Question: i m using jqGrid along with asp.net mvc2... the problem is that i m calling a grid on button click event.. now evertime if i click the button the grid is getting reloaded but the edit and refresh buttons are displayed more than once.. how to solve this problem?
here is the image

'''
function BindGrid() {
if (!firstClick) {
$("#list").trigger("reloadGrid");
}
firstClick = false;
/* Refreshes the grid */
$("#list").jqGrid({
url: '<%= Url.Action("GetScheduleInfo", "TouchSchedule") %>',
datatype: 'json',
mtype: 'GET',
postData: { StartDate: $('#StartDate').val(), EndDate: $('#EndDate').val(),
siteId: $('#ListFacility') ? $('#ListFacility').val() : -1 },
colNames: ['SiteID', 'Cal Date', 'Store Open', 'Start Time', 'End Time',
'MileageLimit AM', 'MileageLimit PM', 'TouchLimit PM',
'TouchLimit AM', 'Total Touches', 'Total Mileage', 'IsWeekend'],
colModel: [
{ name: 'SiteID', index: 'SiteID', width: 40, align: 'left',
/* key: true,*/editable: false, editrules: { edithidden: false },
hidedlg: true, hidden: false },
{ name: 'CalDate', index: 'CalDate', width: 100, align: 'left',
formatter: 'date', datefmt: 'm/d/Y', editable: true, edittype: 'text',
editrules: { required: true, date: true },
formoptions: { elmsuffix: ' *'} },
{ name: 'StoreOpen', index: 'StoreOpen', width: 40, align: 'left',
editable: true, edittype: 'select', formatter: 'select',
editrules: { required: true }, formoptions: { elmsuffix: ' *' },
editoptions: { dataInit: function (elem) {
$(elem).empty()
.append("<option value='1'>o</option>")
.append("<option value='2'>c</option>");
}
} },
{ name: 'StartTime', index: 'StartTime', width: 100, align: 'left',
formatter: 'date', datefmt: 'g:i A', editable: true, edittype: 'text',
editrules: { required: true, date: true },
formoptions: { elmsuffix: ' *'} },
{ name: 'EndTime', index: 'EndTime', width: 100, align: 'left',
formatter: 'date', datefmt: 'g:i A', editable: true, edittype: 'text',
editrules: { required: true }, formoptions: { elmsuffix: ' *'} },
{ name: 'MileageLimitAM', index: 'MileageLimitAM', width: 50,
align: 'left', editable: true, edittype: 'text',
editrules: { required: true }, formoptions: { elmsuffix: ' *'} },
{ name: 'MileageLimitPM', index: 'MileageLimitPM', width: 50,
align: 'left', editable: true, edittype: 'text',
editrules: { required: true }, formoptions: { elmsuffix: ' *'} },
{ name: 'TouchLimitAM', index: 'TouchLimitAM', width: 50,
align: 'left', editable: true, edittype: 'text',
editrules: { required: true }, formoptions: { elmsuffix: ' *'} },
{ name: 'TouchLimitPM', index: 'TouchLimitPM', width: 50,
align: 'left', editable: true, edittype: 'text',
editrules: { required: true }, formoptions: { elmsuffix: ' *'} },
{ name: 'TotalTouches', index: 'TotalTouches', width: 50,
align: 'left', editable: true, edittype: 'text',
editrules: { required: true }, formoptions: { elmsuffix: ' *'} },
{ name: 'TotalMileage', index: 'TotalMileage', width: 50,
align: 'left', editable: true, edittype: 'text',
editrules: { required: true }, formoptions: { elmsuffix: ' *'} },
{ name: 'IsWeekend', index: 'IsWeekend', width: 200,
align: 'left', editable: false, hidden: false}
],
pager: $('#listPager'),
rowNum: 10,
rowList: [10, 20, 30],
sortname: 'CalDate',
sortorder: "desc",
viewrecords: true,
caption: 'Schedule Calendar',
autowidth: true,
afterInsertRow: function (rowid, rowdata) {
if (rowdata.IsWeekend)
$(this).jqGrid('setRowData', rowid, false, { color: 'blue' });
}
}).navGrid('#listPager',
{ edit:true, add:false, del:false, search:false, refresh:true });
}
'''
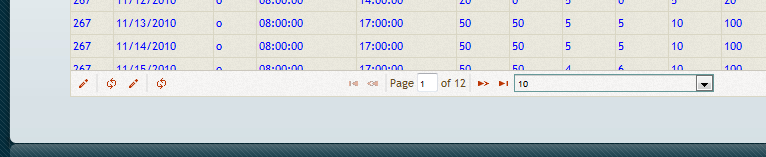
Answer: You should create the grid with '$("#list").jqGrid({...})' and add the navigator buttons with 'navGrid' . I suppose that your 'BindGrid' function will be called in your program, so you have all buttons two times. You can easy verify this adding an additional 'alert("in BindGrid");' somewhere inside of 'BindGrid' function.
: I read your code and here is my suggestion:
'''
<script type="text/javascript">
//<![CDATA[
$(document).ready(function () {
$("#StartDate").datepicker({
changeMonth: false,
changeYear: false
});
$("#EndDate").datepicker();
var checkMileageLimit = function(value, colname) {
alert($("#TotalMileage").val());
if (value > $("#TotalMileage").val()) {
alert(false);
return ["false", "value shuld be less"];
} else {
alert(true);
return ["true",""];
}
};
$("#list").jqGrid({
url: '<%= Url.Action("GetScheduleInfo", "TouchSchedule") %>',
datatype: 'json',
mtype: 'GET',
postData: {
StartDate: function() { return $('#StartDate').val(); },
EndDate: function() { return $('#EndDate').val(); },
siteId: function() { return $('#ListFacility') ? $('#ListFacility').val() : -1; }
},
colNames: ['SiteID', 'Cal Date', 'Store Open', 'Start Time', 'End Time',
'MileageLimit AM', 'MileageLimit PM', 'TouchLimit PM',
'TouchLimit AM', 'Total Touches', 'Total Mileage', 'WeekDay'],
colModel: [
{ name: 'SiteID', index: 'SiteID', width: 40, /* key: true,*/editable: false, editrules: { edithidden: false }, hidedlg: true, hidden: false },
{ name: 'CalDate', index: 'CalDate', width: 100, formatter: 'date', datefmt: 'm/d/Y', editable: true, edittype: 'text', editrules: { required: true, date: true }, formoptions: { elmsuffix: ' *'} },
{ name: 'StoreOpen', index: 'StoreOpen', width: 40, editable: true, edittype: 'select', formatter: 'select', editrules: { required: true }, formoptions: { elmsuffix: ' *' }, editoptions: { value: { o: 'Open', c: 'closed'}} },
{ name: 'StartTime', index: 'StartTime', width: 100, editable: true, formatter: 'date', masks: 'ShortTime', edittype: 'text', editrules: { time: true, required: true }, formoptions: { elmsuffix: ' *'} },
{ name: 'EndTime', index: 'EndTime', width: 100, editable: true, edittype: 'text', editrules: { time: true, required: true }, formoptions: { elmsuffix: ' *'} },
{ name: 'MileageLimitAM', index: 'MileageLimitAM', width: 50, editable: true,
edittype: 'text', editrules: { custom: true, custom_func: checkMileageLimit,
required: true }, formoptions: { elmsuffix: ' *'} },
{ name: 'MileageLimitPM', index: 'MileageLimitPM', width: 50, editable: true, edittype: 'text', editrules: { required: true }, formoptions: { elmsuffix: ' *'} },
{ name: 'TouchLimitAM', index: 'TouchLimitAM', width: 50, editable: true, edittype: 'text', editrules: { required: true }, formoptions: { elmsuffix: ' *'} },
{ name: 'TouchLimitPM', index: 'TouchLimitPM', width: 50, editable: true, edittype: 'text', editrules: { required: true }, formoptions: { elmsuffix: ' *'} },
{ name: 'TotalTouches', index: 'TotalTouches', width: 50, editable: true, edittype: 'text', editrules: { required: true }, formoptions: { elmsuffix: ' *'} },
{ name: 'TotalMileage', index: 'TotalMileage', width: 50, editable: true, edittype: 'text', editrules: { required: true }, formoptions: { elmsuffix: ' *'} },
{ name: 'WeekDay', index: 'WeekDay', width: 200, editable: false, hidden: false}
],
pager: $('#listPager'),
rowNum: 10,
rowList: [10, 20, 30],
sortname: 'CalDate',
sortorder: "desc",
viewrecords: true,
caption: 'Schedule Calendar',
autowidth: false,
afterInsertRow: function (rowid, rowdata) {
if (rowdata.IsWeekend) {
$(this).jqGrid('setRowData', rowid, false, { color: 'blue' });
}
}
}).navGrid('#listPager',
{ edit: true, add: false, del: false, search: false, refresh: true }
);
$('#btnSubmit').click(function () {
$("#list").trigger("reloadGrid");
});
});
//]]>
</script>
'''
I recommend you to use 'postData' with properties , then at every refresh will be called the function and you can get actual values from the corresponding HTML controls. You can read more about the technique in <URL>. Other small changes you will probably find yourself.
Moreover the statement
'''
$('#ListFacility') ? $('#ListFacility').val() : -1;
'''
seems incorrect for me because '$('#ListFacility')' will be always an object. Because you don't post and HTML code I could not fix it. You should do this yourself.
Moreover it can be that you will have better performance in your grid if you will use 'gridview:true' and set the color inside of 'loadComplete' function instead of the usage of 'afterInsertRow' function. See <URL> option.